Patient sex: M
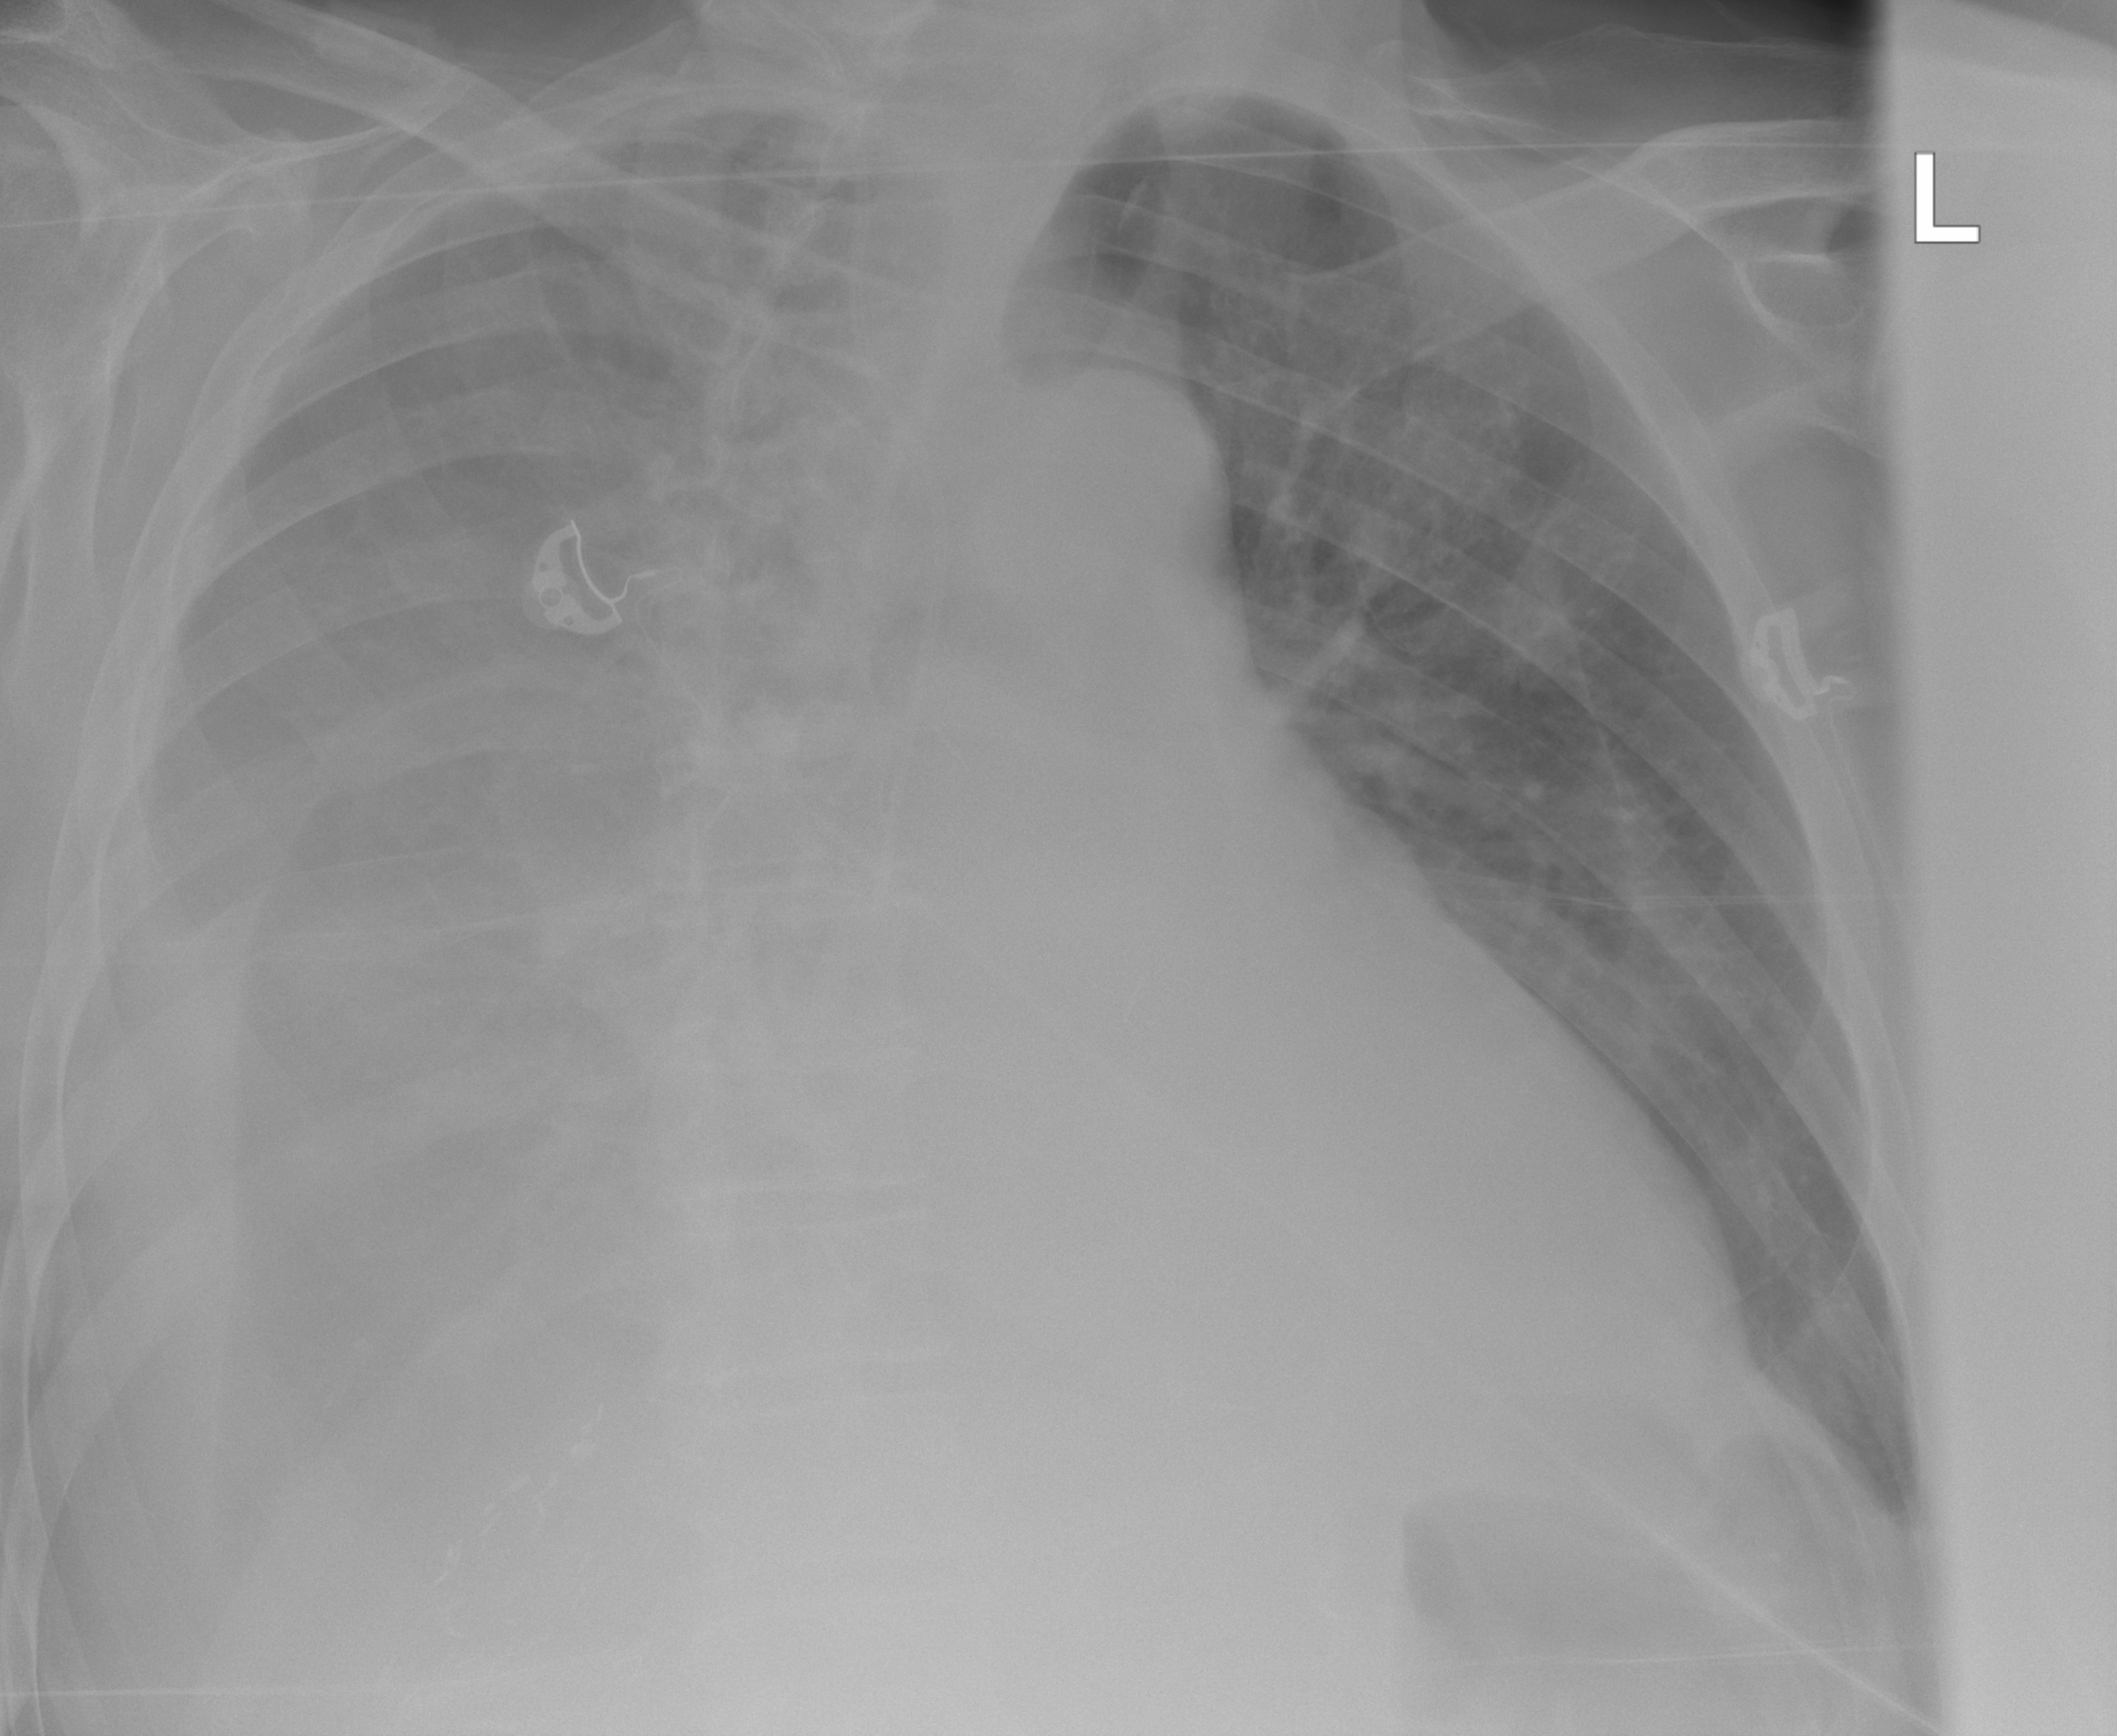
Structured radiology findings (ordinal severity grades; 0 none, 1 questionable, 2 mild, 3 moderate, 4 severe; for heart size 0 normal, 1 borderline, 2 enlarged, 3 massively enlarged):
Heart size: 0
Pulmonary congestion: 0
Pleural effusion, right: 3
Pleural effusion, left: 2
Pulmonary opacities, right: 0
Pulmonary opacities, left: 0
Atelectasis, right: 3
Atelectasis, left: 0